Interaction volume radius: 5 \u00c5
Interaction volume height: 20 \u00c5
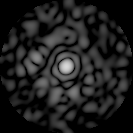
Disorder parameter: 0.8404